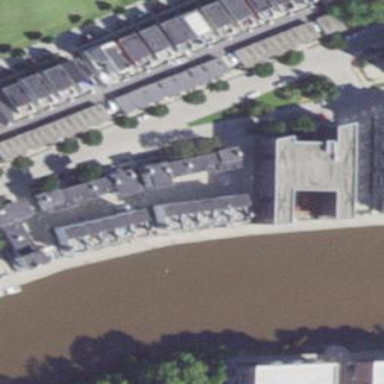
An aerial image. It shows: Terrace building.